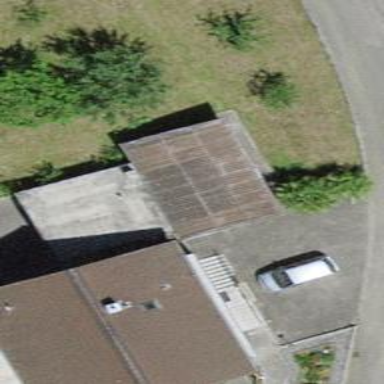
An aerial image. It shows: Garage.